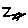
Label: zigzag